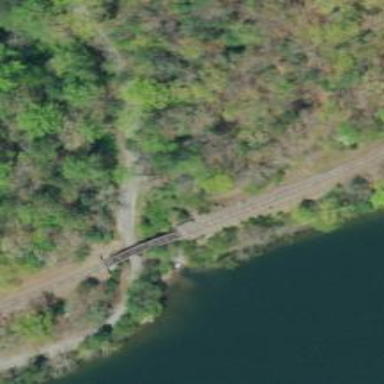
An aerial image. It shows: Disused railway bridge.